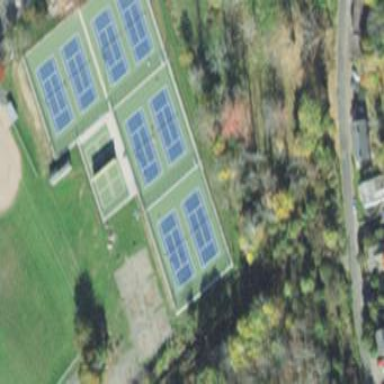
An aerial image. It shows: Tennis court on pitch.